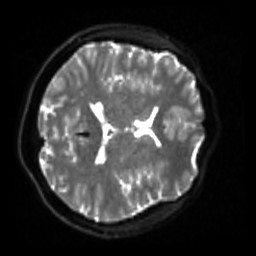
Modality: sbref
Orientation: axial
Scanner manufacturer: siemens
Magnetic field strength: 3 T
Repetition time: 4 s
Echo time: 0.0594 s